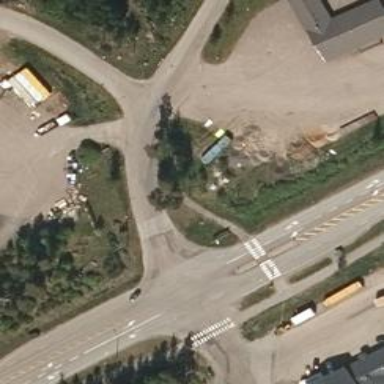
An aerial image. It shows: Asphalt cycleway.